Field crop: maize
Growth stage: 2
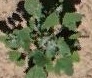
Species: chenopodium